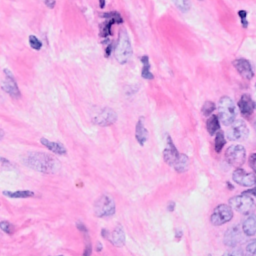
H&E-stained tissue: Breast